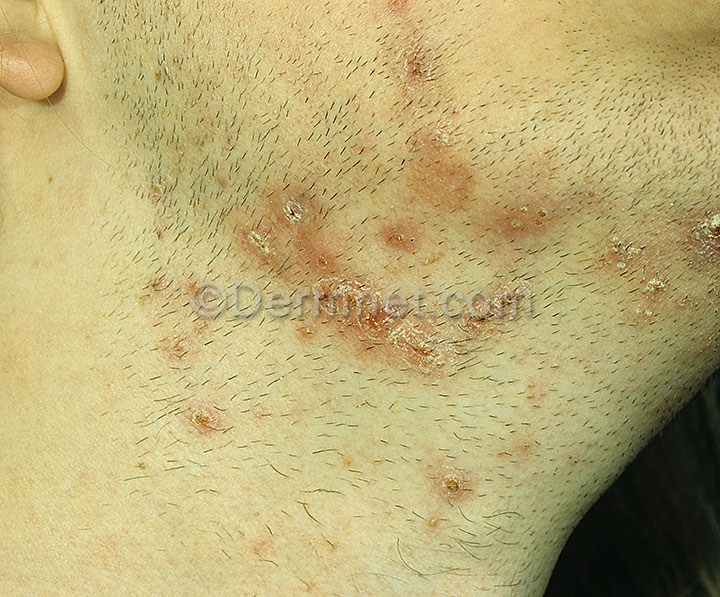
Disease: Cellulitis Impetigo and other Bacterial Infections